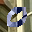
Label: 0